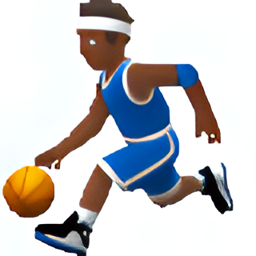
Name: person with ball
Emoji: ⛹🏾
Group: People & Body
Sub-group: person-sport